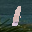
Label: 1